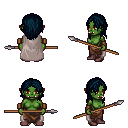
a pixel art fantasy rpg character, female body template, orc, green skin, gray cape, robe skirt, raven long hairstyle, leather bracers, maroon shoes, spear, four views (front, back, left, right), 2x2 character sprite sheet, small pixel art, hard edges, no anti-aliasing